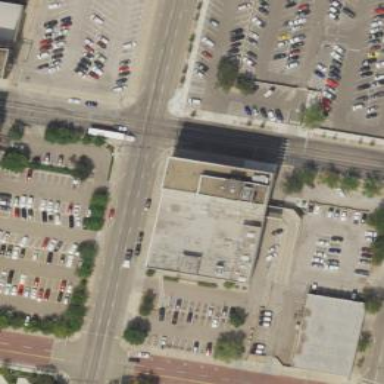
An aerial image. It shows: Police building.